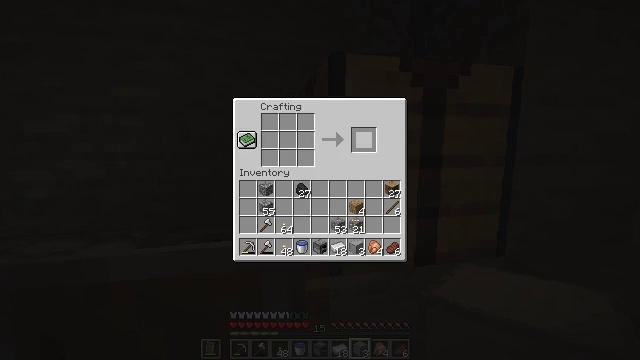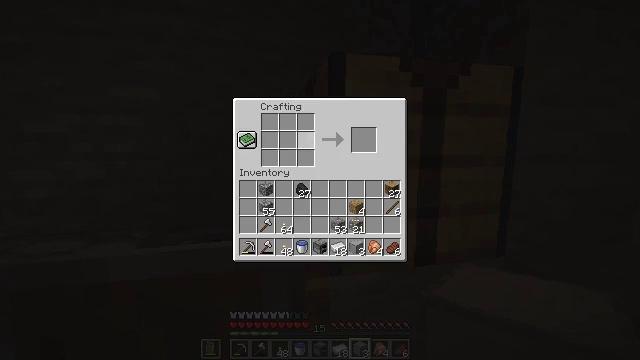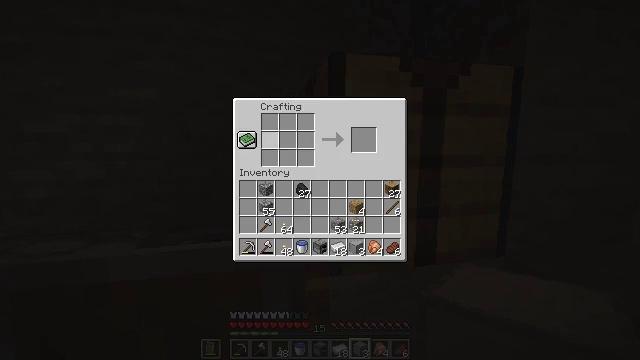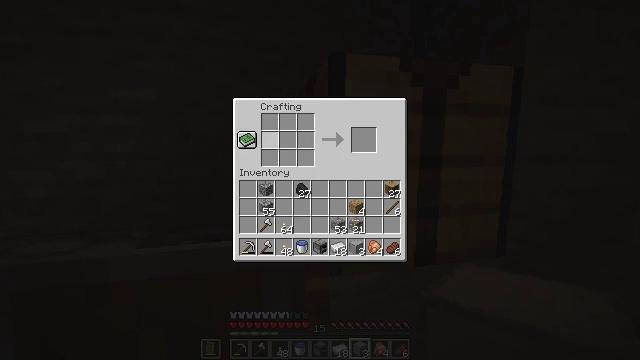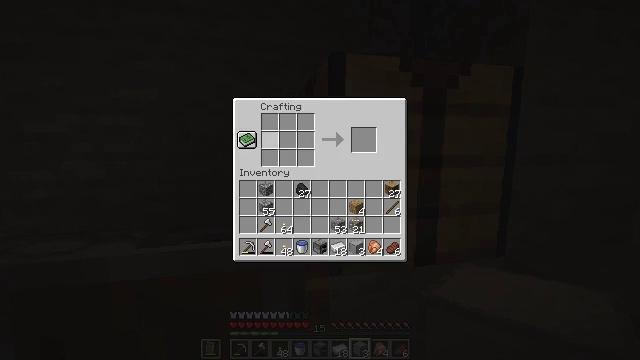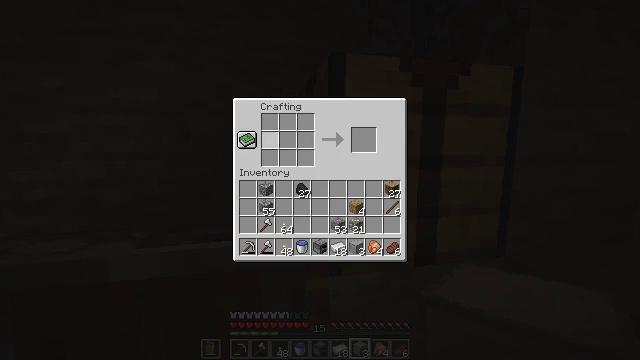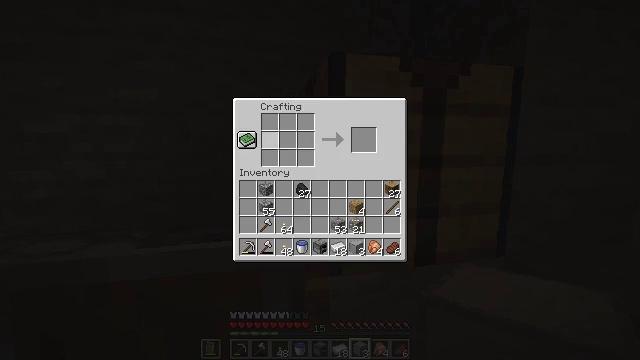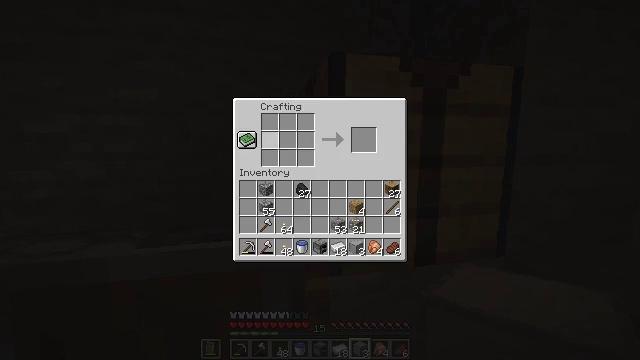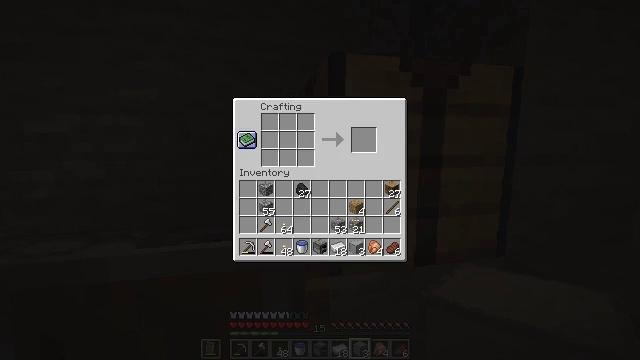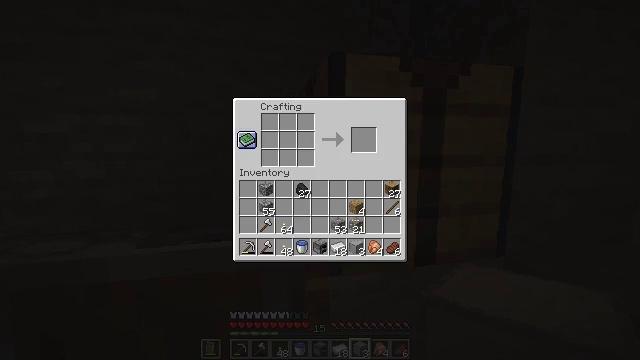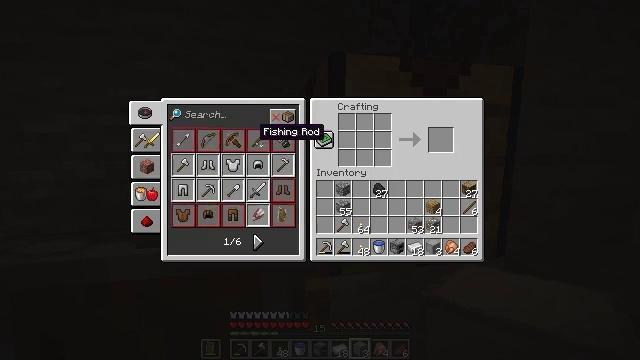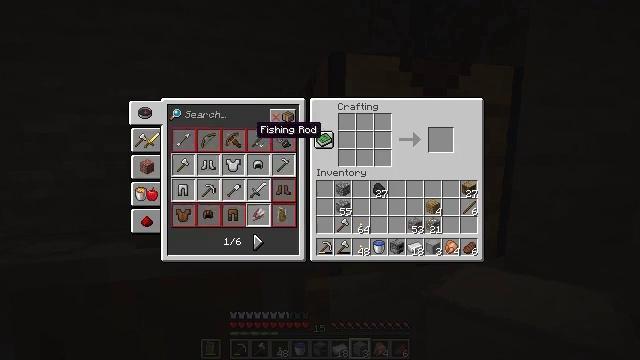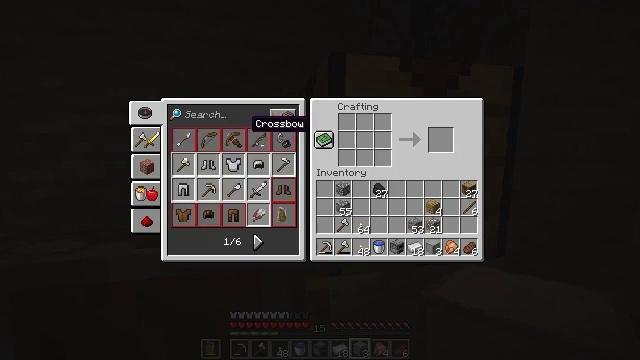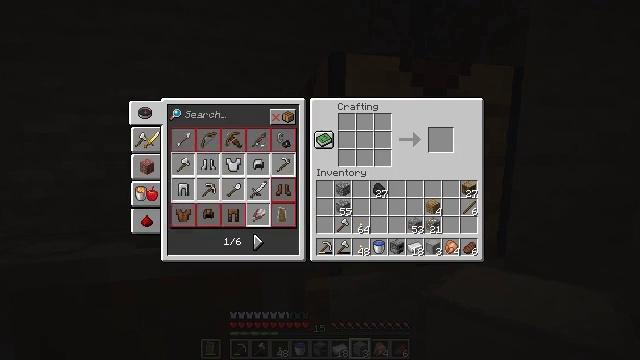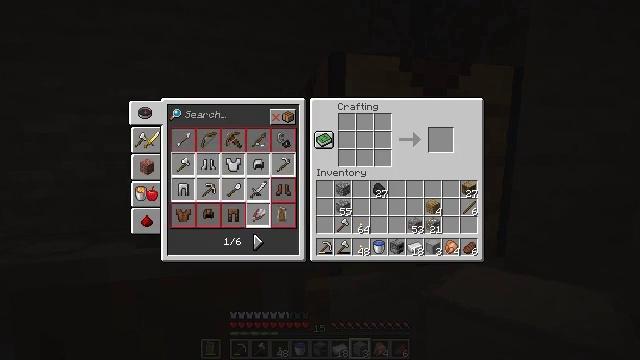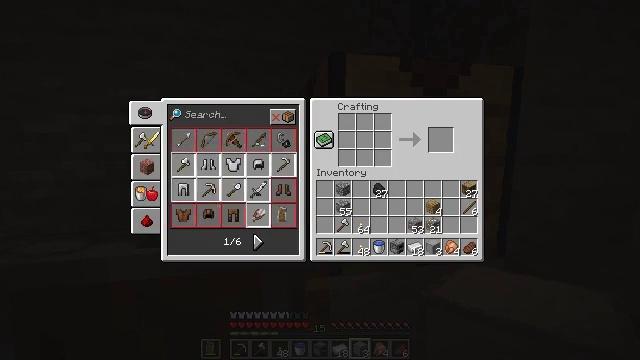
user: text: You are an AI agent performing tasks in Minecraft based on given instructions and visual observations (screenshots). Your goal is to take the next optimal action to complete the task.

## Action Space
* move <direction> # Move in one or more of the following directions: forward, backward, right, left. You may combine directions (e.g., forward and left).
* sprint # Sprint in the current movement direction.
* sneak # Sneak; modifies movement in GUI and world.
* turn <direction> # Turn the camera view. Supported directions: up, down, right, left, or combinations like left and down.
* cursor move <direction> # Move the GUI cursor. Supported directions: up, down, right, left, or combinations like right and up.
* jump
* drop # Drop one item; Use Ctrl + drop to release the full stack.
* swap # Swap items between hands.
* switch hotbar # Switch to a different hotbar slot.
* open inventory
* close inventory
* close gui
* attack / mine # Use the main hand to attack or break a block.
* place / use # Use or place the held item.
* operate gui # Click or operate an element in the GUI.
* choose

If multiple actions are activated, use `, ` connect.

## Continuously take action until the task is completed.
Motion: motion action
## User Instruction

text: Open the crafting grid and create a blast furnace.
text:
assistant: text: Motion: cursor move left, open gui
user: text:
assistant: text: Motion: cursor move left
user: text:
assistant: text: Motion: no_op
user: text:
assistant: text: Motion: no_op
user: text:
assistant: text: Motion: no_op
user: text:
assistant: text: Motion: no_op
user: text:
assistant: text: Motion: no_op
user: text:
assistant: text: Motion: cursor move left
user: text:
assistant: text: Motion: no_op
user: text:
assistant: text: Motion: operate gui
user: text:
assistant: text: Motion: operate gui
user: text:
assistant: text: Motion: no_op
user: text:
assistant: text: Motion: cursor move left and up
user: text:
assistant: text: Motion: no_op
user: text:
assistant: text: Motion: no_op
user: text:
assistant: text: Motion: no_op
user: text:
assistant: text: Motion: no_op
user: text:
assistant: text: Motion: no_op
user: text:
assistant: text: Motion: no_op
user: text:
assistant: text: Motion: no_op
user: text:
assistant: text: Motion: operate gui
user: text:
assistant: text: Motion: operate gui
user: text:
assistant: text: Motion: no_op
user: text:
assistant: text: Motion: no_op
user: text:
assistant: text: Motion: no_op
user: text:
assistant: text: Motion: no_op
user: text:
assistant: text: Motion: no_op
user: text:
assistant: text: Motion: no_op
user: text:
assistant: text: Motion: no_op
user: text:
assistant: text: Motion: no_op